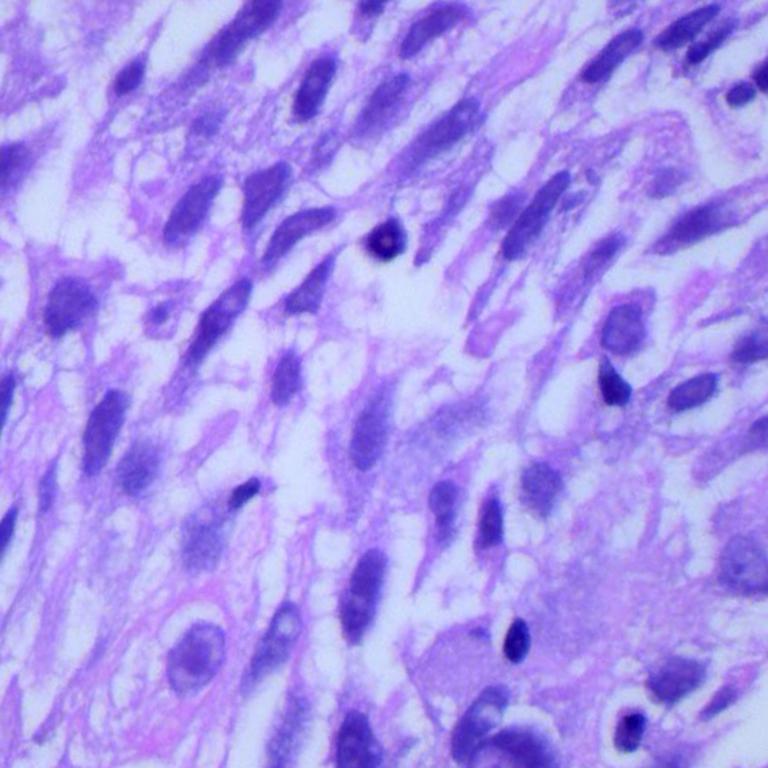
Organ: lung
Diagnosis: squamous carcinomas